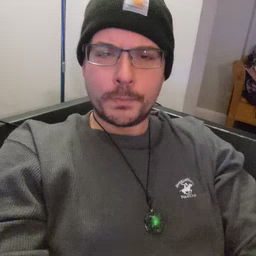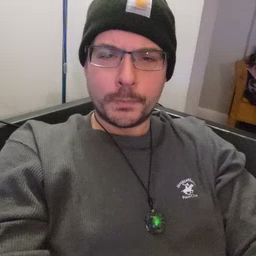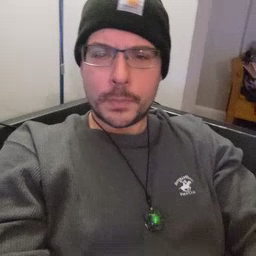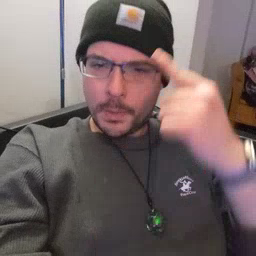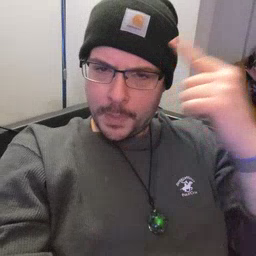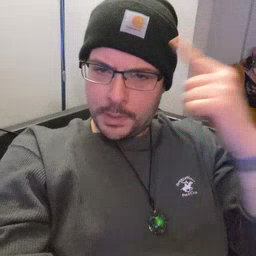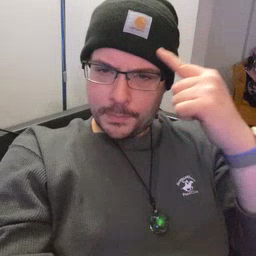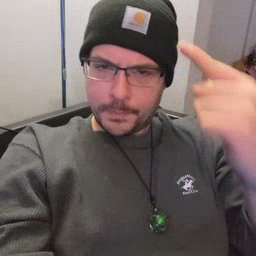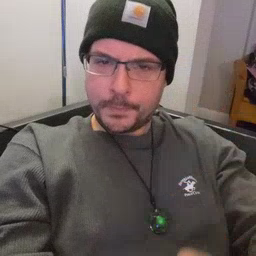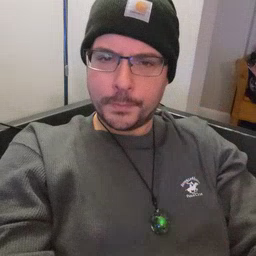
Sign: penny